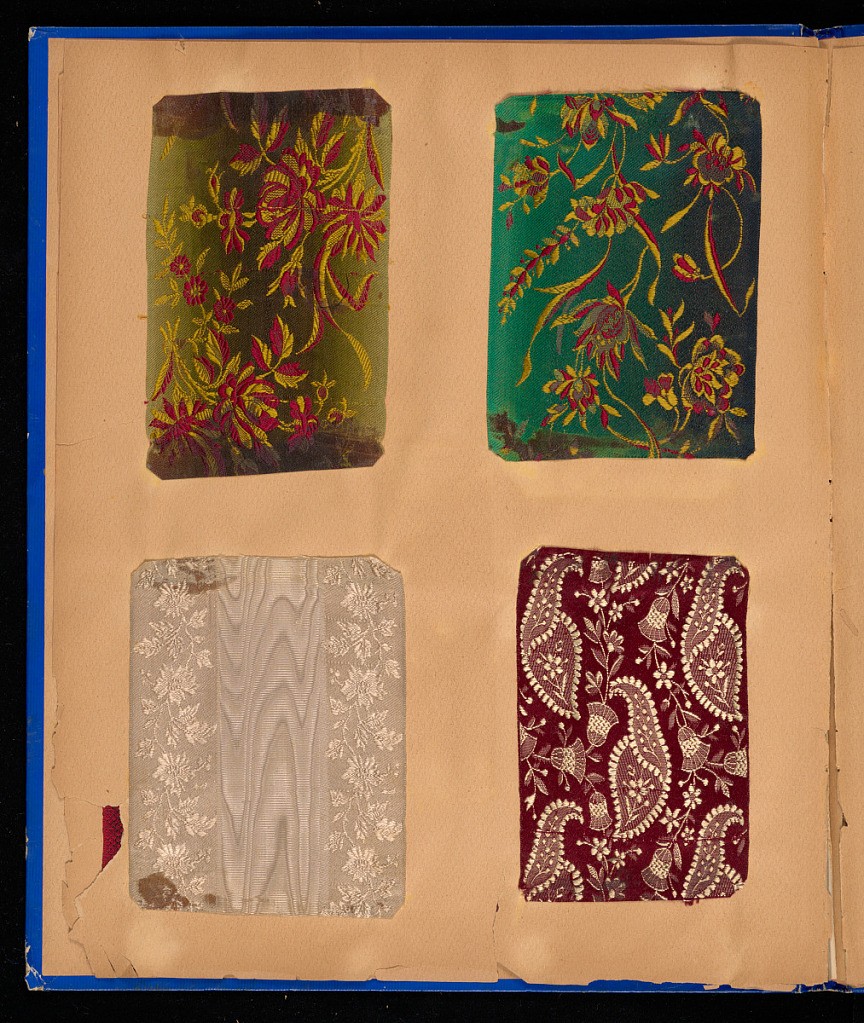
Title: Scrapbook of textile swatches
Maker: Morrisania Silk Mill, Bronx, New York, NY
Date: ca. 1900
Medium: silk Technique: woven
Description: One hundred samples of silks, dress, ribbons in stripes, plaids and flowered. Mounted on paper leaves of a book; cover: cloth, decorated with raised applied ornaments in style of Chinese jars.